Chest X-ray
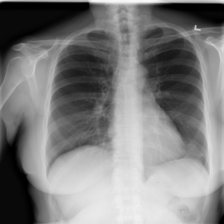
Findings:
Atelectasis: negative
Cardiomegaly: negative
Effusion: negative
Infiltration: negative
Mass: negative
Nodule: negative
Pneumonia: negative
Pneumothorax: negative
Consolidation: negative
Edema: negative
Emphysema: negative
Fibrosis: negative
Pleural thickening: positive
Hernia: negative